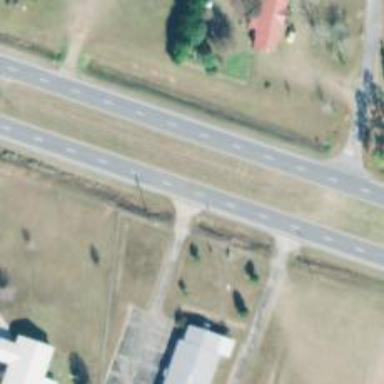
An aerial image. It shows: Trunk expressway with asphalt surface. It is dual carriageway.